Interaction volume radius: 10 \u00c5
Interaction volume height: 40 \u00c5
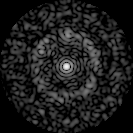
Disorder parameter: 0.7941